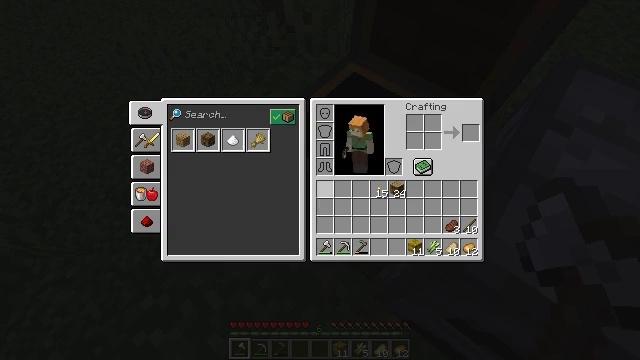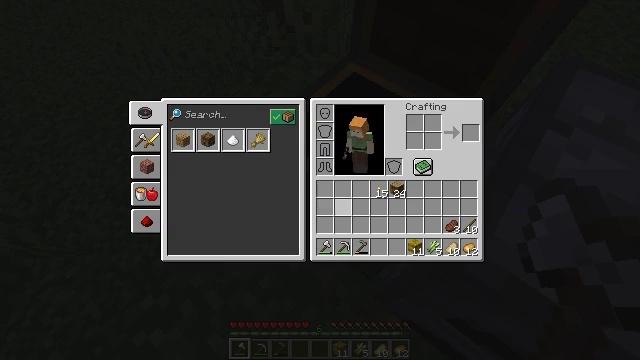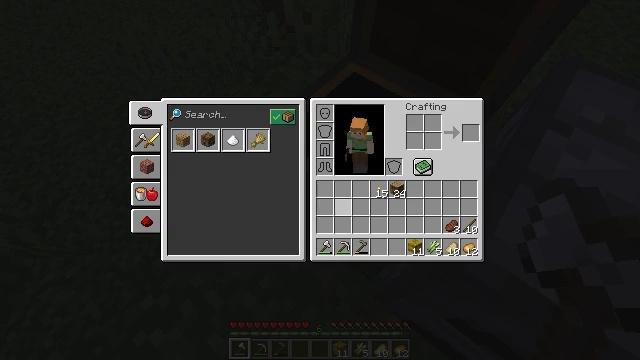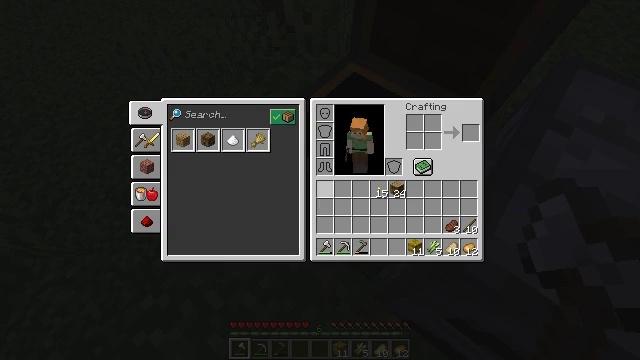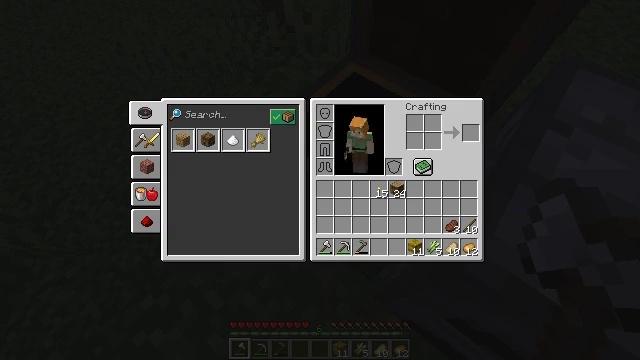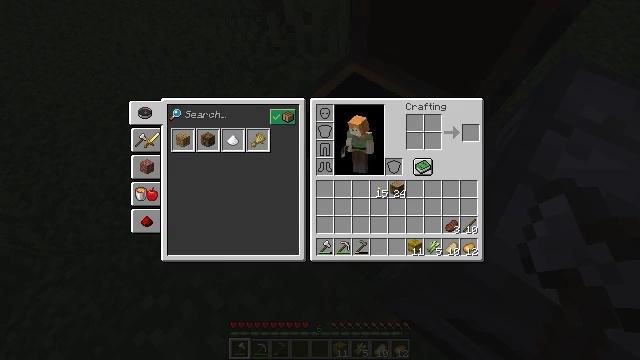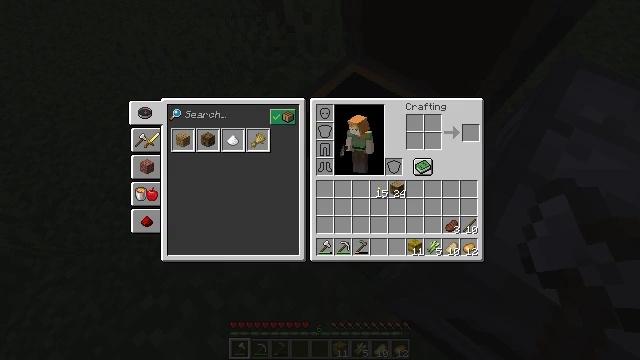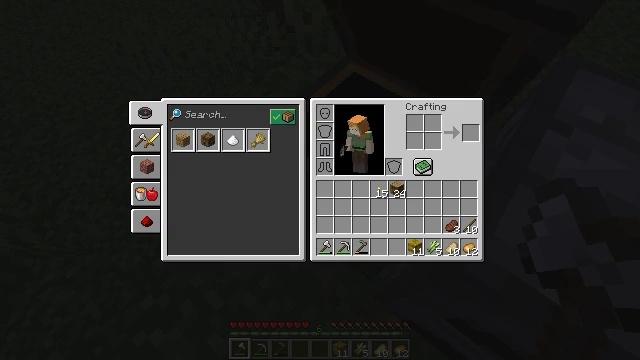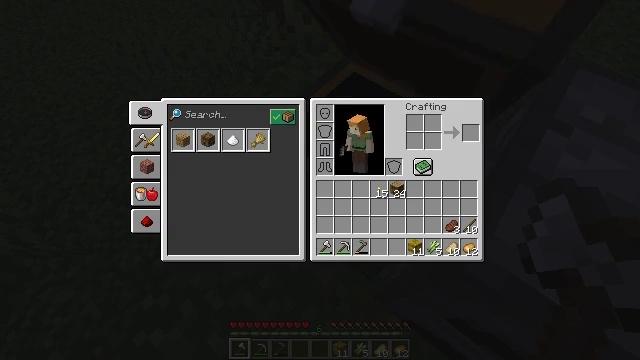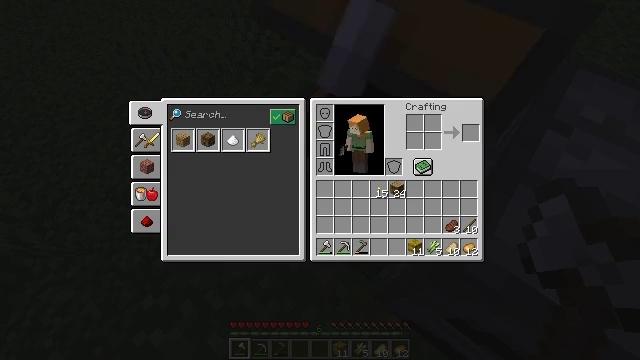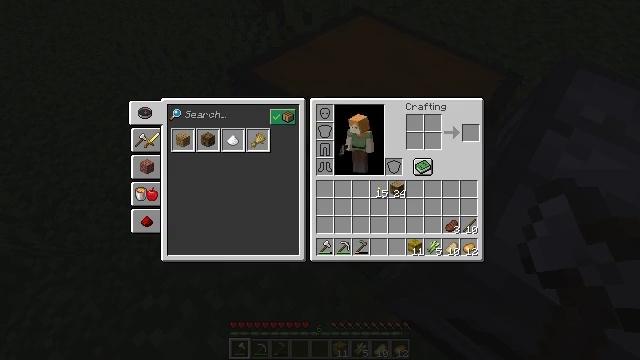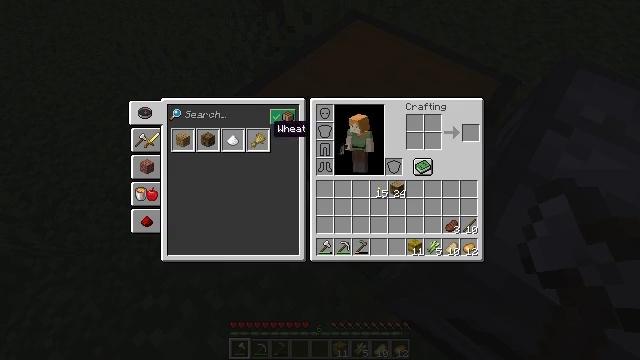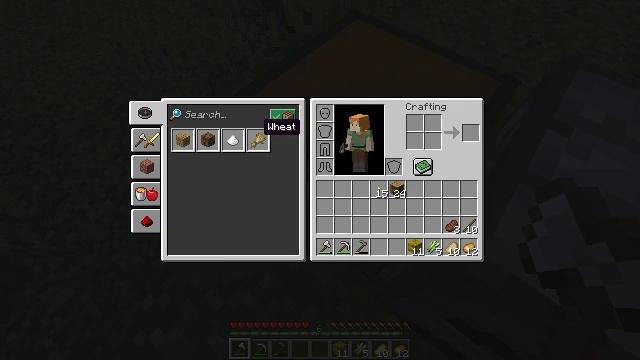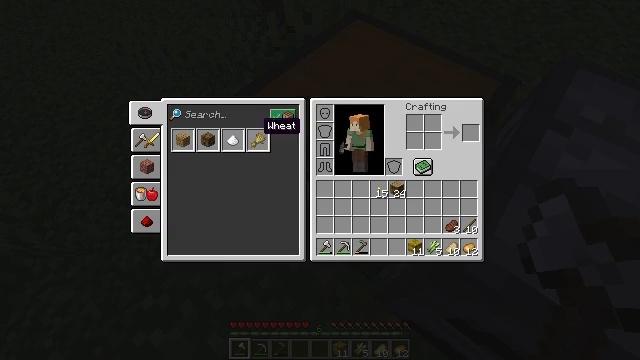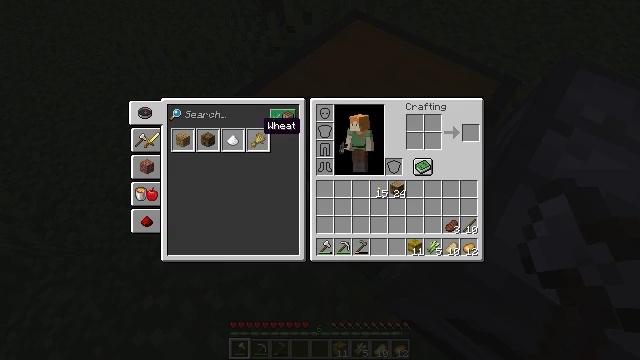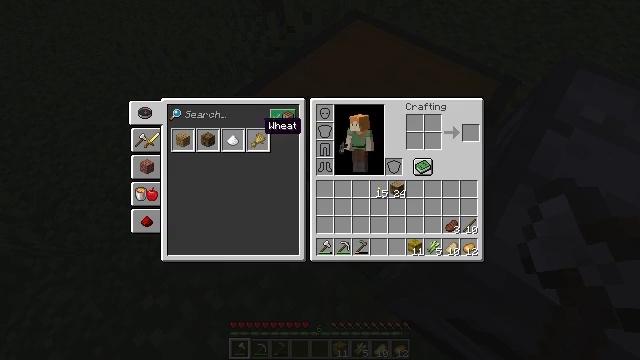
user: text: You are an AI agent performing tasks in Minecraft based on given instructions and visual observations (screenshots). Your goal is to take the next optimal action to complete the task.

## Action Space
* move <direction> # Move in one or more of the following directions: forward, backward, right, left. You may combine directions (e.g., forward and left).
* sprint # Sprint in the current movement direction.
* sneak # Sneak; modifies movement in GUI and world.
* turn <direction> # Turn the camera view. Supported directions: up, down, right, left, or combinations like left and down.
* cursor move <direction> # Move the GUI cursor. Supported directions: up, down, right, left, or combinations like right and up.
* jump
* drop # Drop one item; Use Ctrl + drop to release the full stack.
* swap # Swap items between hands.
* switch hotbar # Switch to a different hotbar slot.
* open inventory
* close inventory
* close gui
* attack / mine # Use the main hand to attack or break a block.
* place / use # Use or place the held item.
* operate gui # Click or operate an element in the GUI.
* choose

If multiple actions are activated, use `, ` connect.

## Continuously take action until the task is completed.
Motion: motion action
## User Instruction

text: Obtain wheat through crafting.
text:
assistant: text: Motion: cursor move right and down, close inventory
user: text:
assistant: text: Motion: open gui
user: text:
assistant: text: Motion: cursor move left and up
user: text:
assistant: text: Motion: cursor move left and up
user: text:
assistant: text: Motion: cursor move left and up
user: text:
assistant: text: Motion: sneak
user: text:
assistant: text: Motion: sneak
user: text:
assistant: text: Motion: sneak
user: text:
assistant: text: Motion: sneak
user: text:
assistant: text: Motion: sneak
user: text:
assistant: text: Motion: sneak, cursor move up
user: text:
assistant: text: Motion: sneak, cursor move left
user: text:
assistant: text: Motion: sneak, operate gui
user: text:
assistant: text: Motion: sneak, operate gui
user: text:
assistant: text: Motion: sneak, operate gui
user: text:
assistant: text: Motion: sneak, cursor move right and down
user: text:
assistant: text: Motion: sneak, cursor move right
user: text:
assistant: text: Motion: sneak, cursor move right
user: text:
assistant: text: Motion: sneak, cursor move right
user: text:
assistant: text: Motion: sneak, cursor move up
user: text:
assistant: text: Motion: sneak, cursor move up
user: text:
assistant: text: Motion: sneak
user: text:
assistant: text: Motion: sneak
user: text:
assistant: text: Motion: sneak
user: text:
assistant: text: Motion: sneak
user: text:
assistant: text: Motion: sneak
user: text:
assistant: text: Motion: sneak, operate gui
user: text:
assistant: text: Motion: sneak, operate gui
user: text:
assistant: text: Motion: sneak, operate gui
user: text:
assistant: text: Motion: sneak